Question: I have been trying to implement a list view which has five image views in a single row of a list view. I found that it can be done with layout inflater but since I am new to android I could not exactly get how to make the best use of it. I want to get a view of this sort:

L,S,D,A,E are images and it should change accordingly for different users in the list view according to the data provided dynamically. Can anybody please help me with the code snippet for this, or just give me an idea on how to implement it?
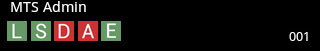
Answer: Okay so your list view should inflate a layout of this type:
'''
<LinearLayout xmlns:android="http://schemas.android.com/apk/res/android"
android:layout_height="wrap_content"
android:layout_width="fill_parent"
android:orientation="horizontal"
android:id="@+id/layoutContainer" >
<ImageView
android:layout_height="wrap_content"
android:layout_width="wrap_content"
android:id="@+id/iv1" />
<ImageView
android:layout_height="wrap_content"
android:layout_width="wrap_content"
android:id="@+id/iv2" />
<ImageView
android:layout_height="wrap_content"
android:layout_width="wrap_content"
android:id="@+id/iv3" />
<ImageView
android:layout_height="wrap_content"
android:layout_width="wrap_content"
android:id="@+id/iv4" />
<ImageView
android:layout_height="wrap_content"
android:layout_width="wrap_content"
android:id="@+id/iv5" />
</LinearLayout>
'''
Save it to 'row.xml' located in your 'layout' folder.
Next implement this in your activity's 'onCreate()' method:
'''
@Override
protected void onCreate(Bundle savedInstanceState) {
super.onCreate(savedInstanceState);
setContentView(R.layout.activity_main);
CustomAdapter myAdapter = new CustomAdapter(getApplicationContext());
ListView mainListView = (ListView) findViewById(R.id.lv);
mainListView.setAdapter(myAdapter);
}
'''
Finally, you need to create the 'CustomAdapter.java' class, like this:
'''
import android.content.Context;
import android.graphics.Bitmap;
import android.view.LayoutInflater;
import android.view.View;
import android.view.ViewGroup;
import android.widget.BaseAdapter;
import android.widget.ImageView;
public class CustomAdapter extends BaseAdapter {
private Bitmap[][] data;
private int count;
private Context context;
public CustomAdapter(Context context) {
this.context = context;
data = new Bitmap[100][];
count = 0;
}
@Override
public int getCount() {
return count;
}
@Override
public Bitmap[] getItem(int position) {
// TODO Auto-generated method stub
return data[position];
}
@Override
public long getItemId(int position) {
// TODO Auto-generated method stub
return position;
}
@Override
public View getView(int position, View convertView, ViewGroup parent) {
// TODO Auto-generated method stub
LayoutInflater inflater = (LayoutInflater) context.getSystemService(Context.LAYOUT_INFLATER_SERVICE);
View adapterView = convertView;
if (adapterView == null) {
adapterView = inflater.inflate(R.layout.row, null);
}
ImageView imageView = (ImageView) adapterView.findViewById(R.id.iv1);
imageView.setImageBitmap(data[position][0]);
//Repeat the last two steps for all five images, changing the last index accordingly
return adapterView;
}
public void addBitmapArray (Bitmap[] newValue) {
data[++count] = newValue;
}
}
'''